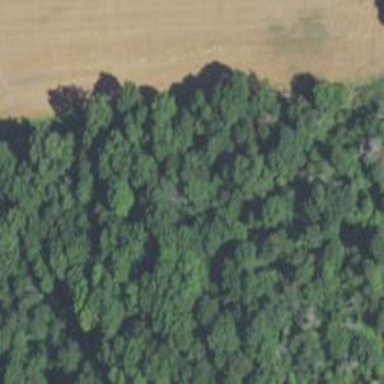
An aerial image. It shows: Forest area.